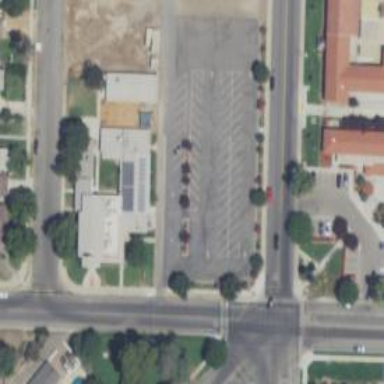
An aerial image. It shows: Parking space.